Interaction volume radius: 5 \u00c5
Interaction volume height: 10 \u00c5
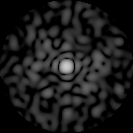
Disorder parameter: 0.7906